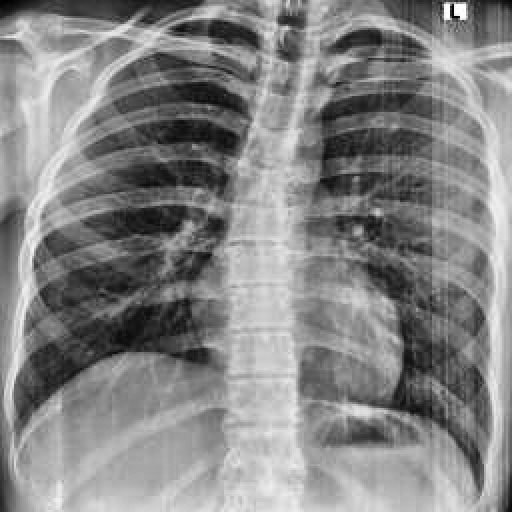
Finding: NORMAL